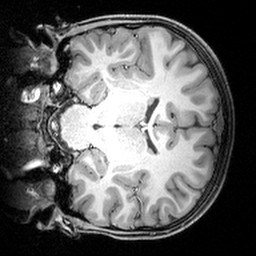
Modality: T1w
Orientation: coronal
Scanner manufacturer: siemens
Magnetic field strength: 3 T
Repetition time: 1.9 s
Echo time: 0.00397 s